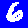
Digit: 6